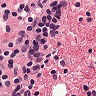
Metastatic tissue present: no